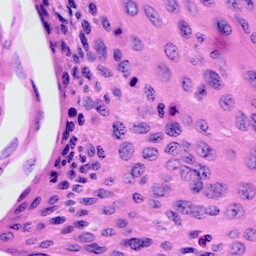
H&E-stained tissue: Cervix